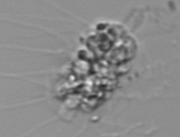
Label: Leptocylindrus_mediterraneus